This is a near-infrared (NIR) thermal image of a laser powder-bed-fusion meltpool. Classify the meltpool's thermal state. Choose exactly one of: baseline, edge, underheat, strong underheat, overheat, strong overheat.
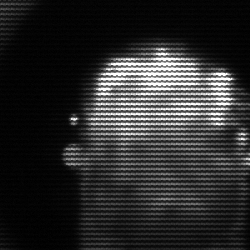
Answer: baseline